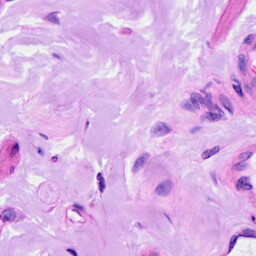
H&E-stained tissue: Ovarian